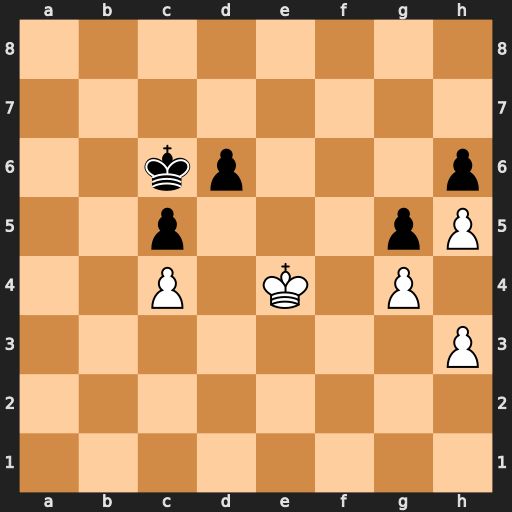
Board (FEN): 8/8/2kp3p/2p3pP/2P1K1P1/7P/8/8
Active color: w
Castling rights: -
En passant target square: -
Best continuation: h4 gxh4 g5 h3 Kf3